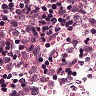
Metastatic tissue present: yes